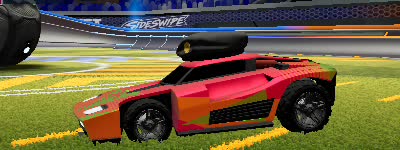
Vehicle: breakout